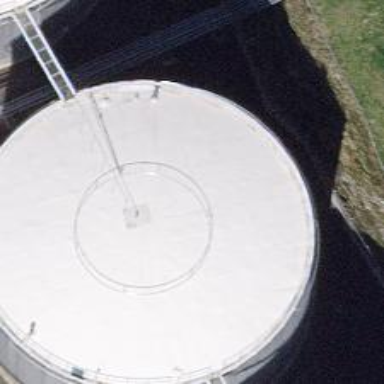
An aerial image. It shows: Industrial building housing storage tank.